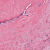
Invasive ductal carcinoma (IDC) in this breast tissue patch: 0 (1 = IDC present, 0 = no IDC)